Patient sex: F
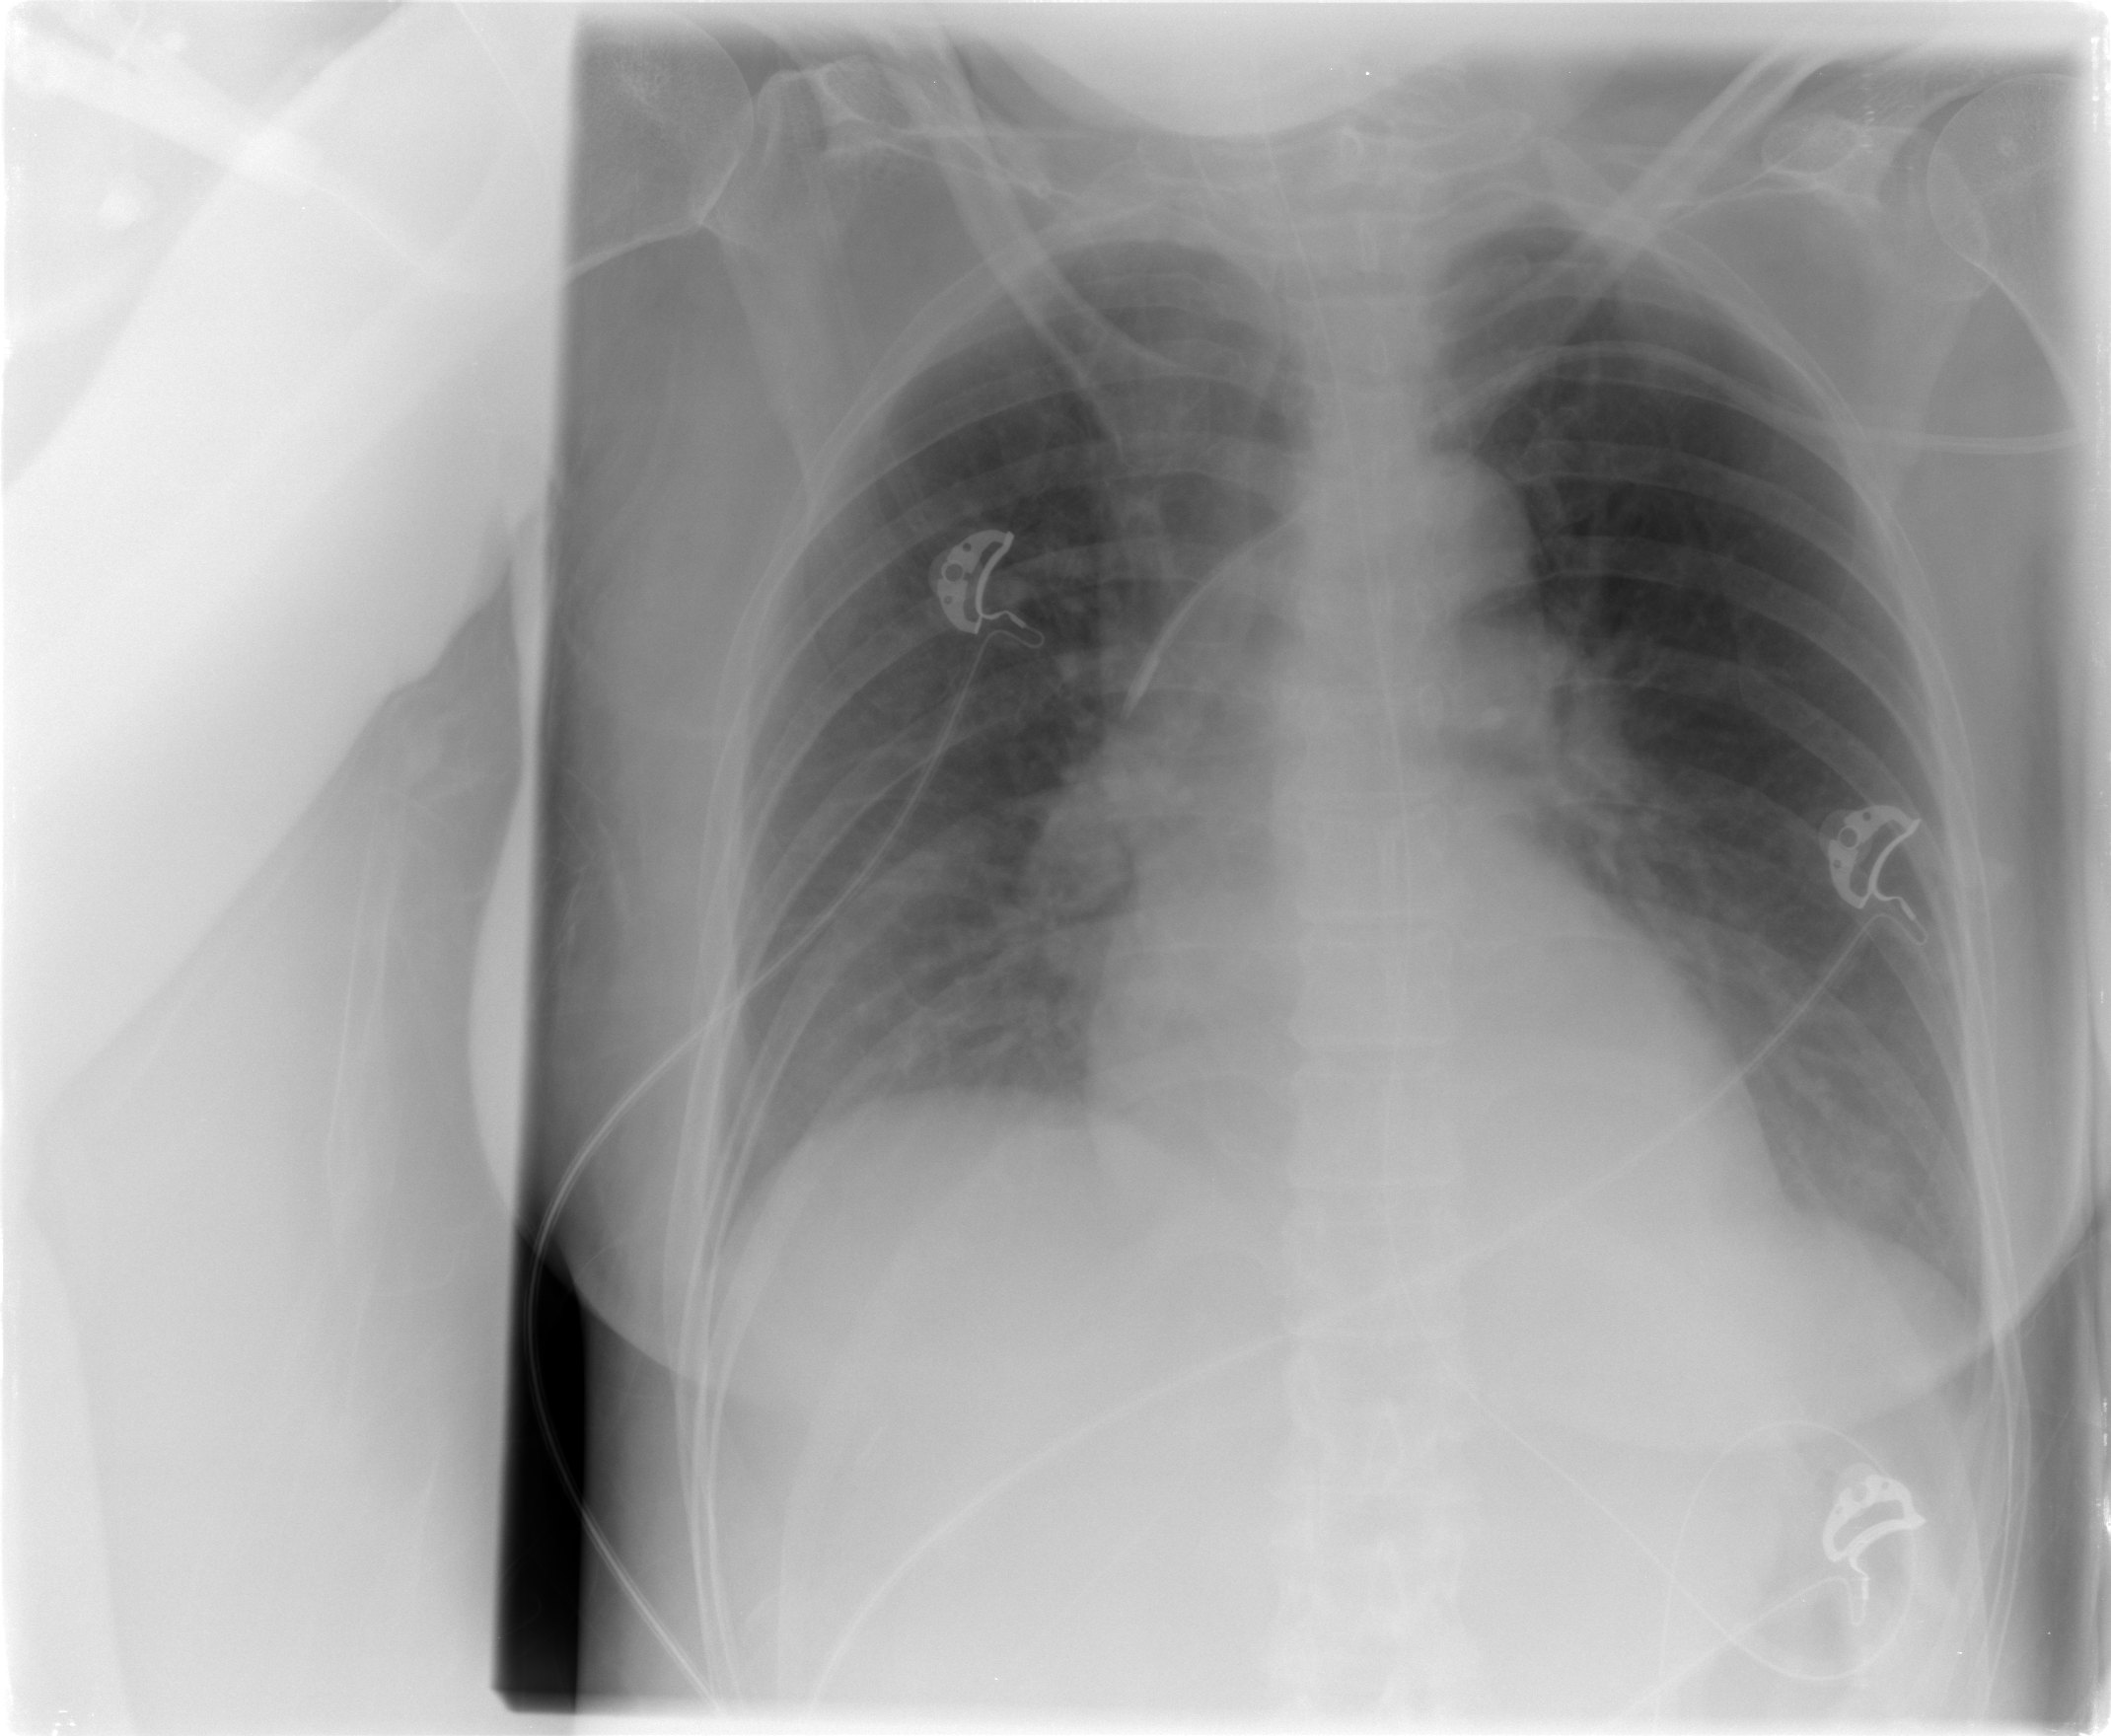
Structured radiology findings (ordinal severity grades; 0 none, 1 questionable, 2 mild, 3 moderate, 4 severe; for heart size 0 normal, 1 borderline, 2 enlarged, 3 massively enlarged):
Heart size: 0
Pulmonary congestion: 1
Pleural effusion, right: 0
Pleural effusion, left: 0
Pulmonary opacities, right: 0
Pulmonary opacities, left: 0
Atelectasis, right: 0
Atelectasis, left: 0